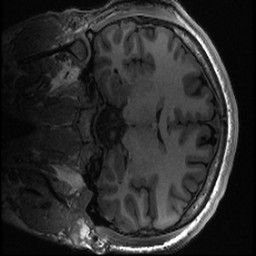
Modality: T1w
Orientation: coronal
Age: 19
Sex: male